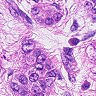
Metastatic tissue present: yes